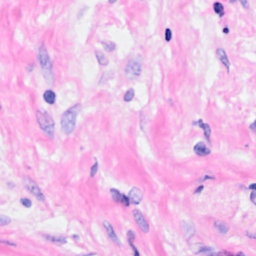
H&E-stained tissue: Breast